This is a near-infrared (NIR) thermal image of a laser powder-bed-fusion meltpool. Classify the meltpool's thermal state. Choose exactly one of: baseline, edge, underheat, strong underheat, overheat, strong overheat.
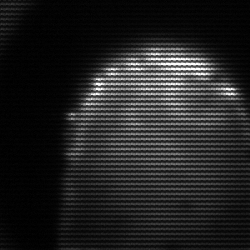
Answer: edge